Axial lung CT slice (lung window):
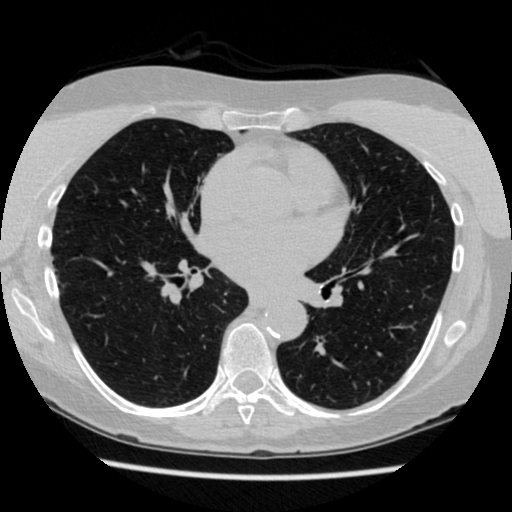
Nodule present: no